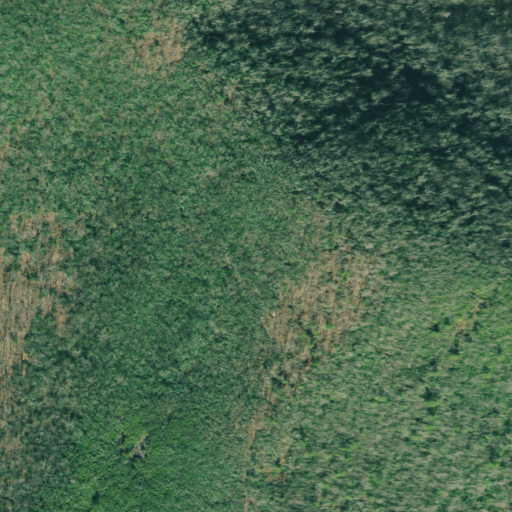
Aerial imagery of ridge(s) in Georgia named Wolfpen Ridge containing mixed forest, deciduous forest, and evergreen forest